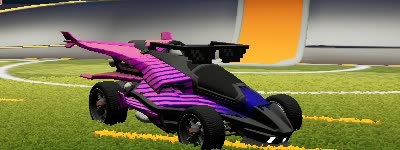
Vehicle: aftershock